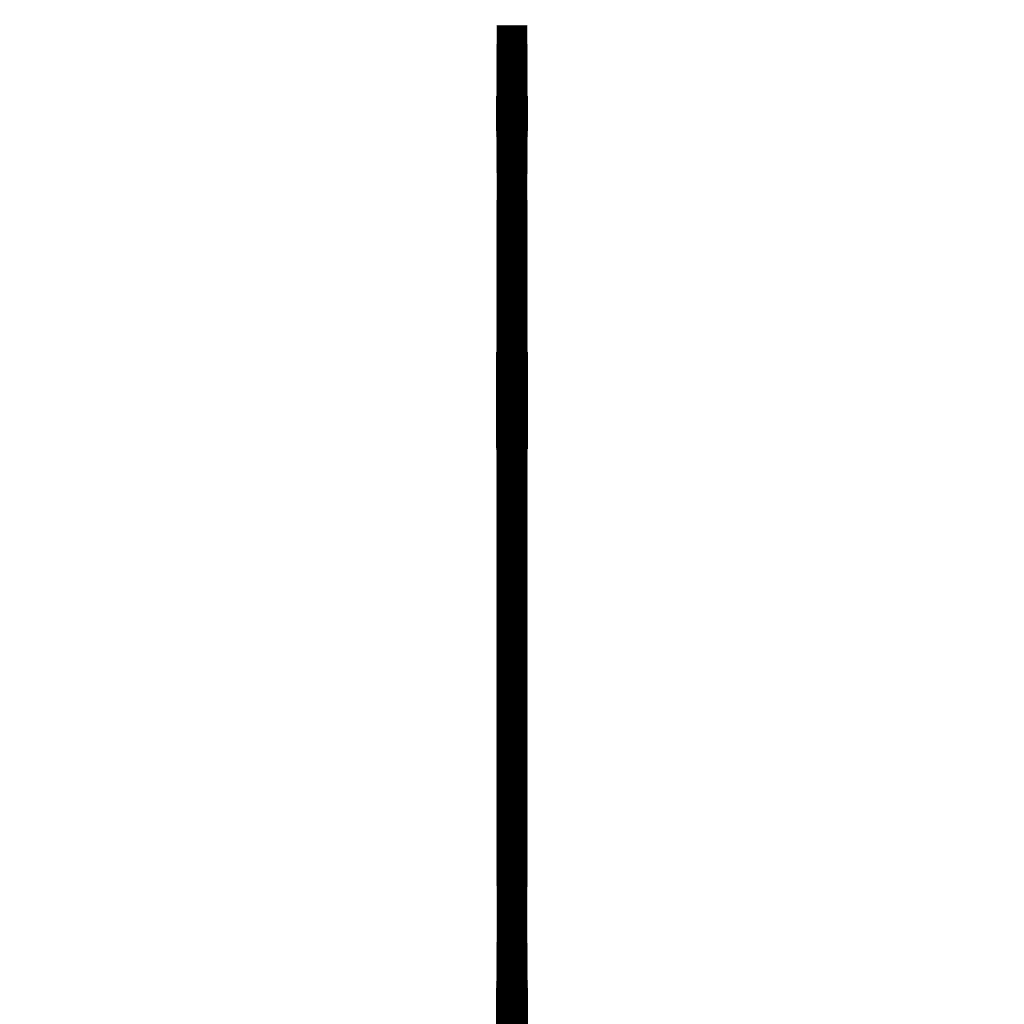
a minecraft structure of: Armor From Castlevania 1 bad low quality